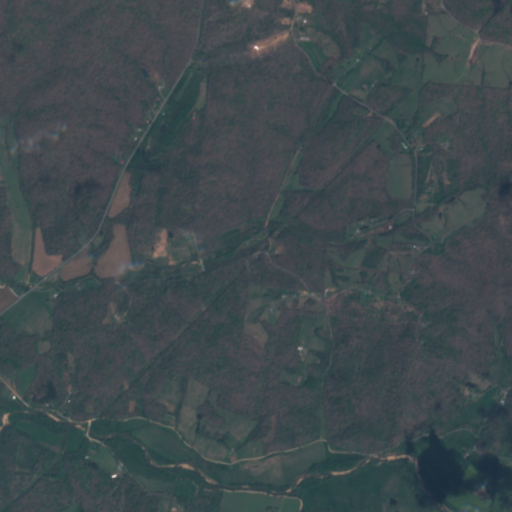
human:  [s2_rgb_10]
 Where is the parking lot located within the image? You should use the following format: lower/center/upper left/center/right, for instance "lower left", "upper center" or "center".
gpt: There is no parking lot in the image.